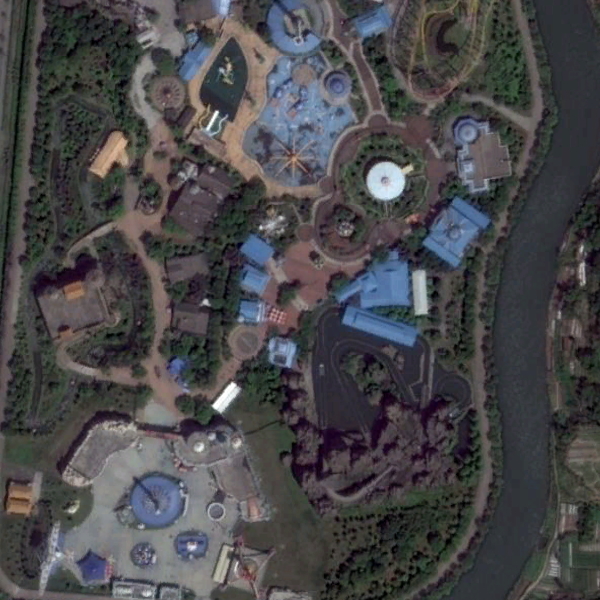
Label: Park